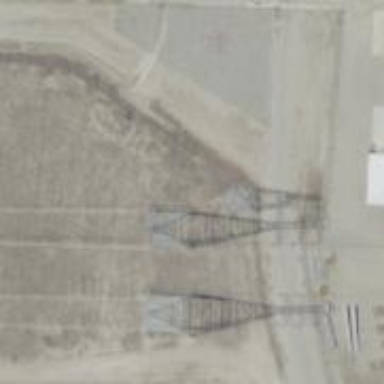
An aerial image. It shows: Towering power structure.